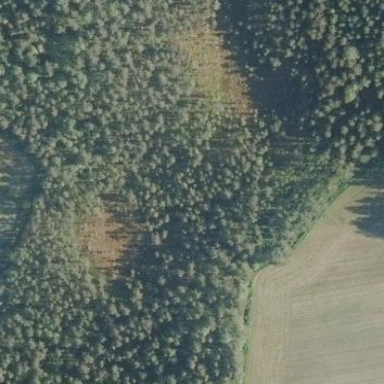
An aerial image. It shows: Mixed woodland area with various types of leaves.